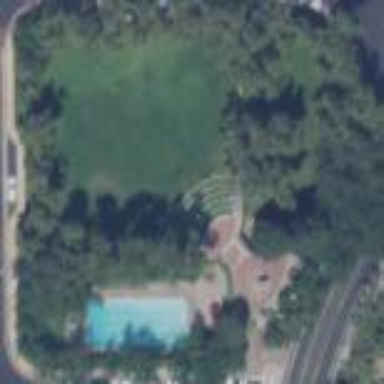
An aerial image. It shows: Park.